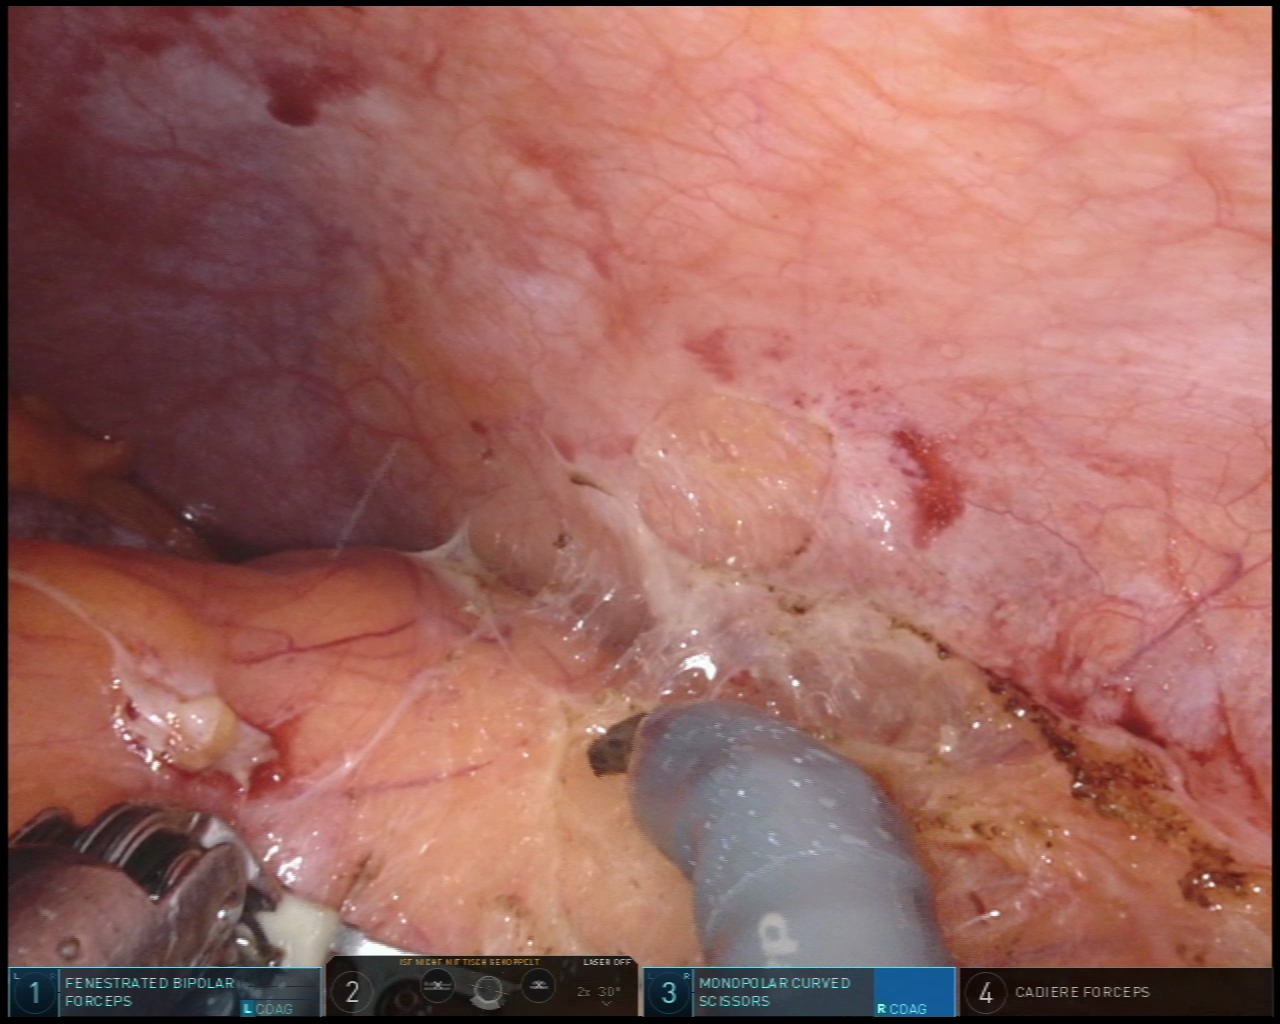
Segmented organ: spleen
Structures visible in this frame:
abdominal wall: yes
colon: no
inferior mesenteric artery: no
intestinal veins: no
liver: no
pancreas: no
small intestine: no
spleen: yes
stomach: no
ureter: no
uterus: no
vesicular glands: no